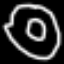
Label: donut